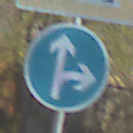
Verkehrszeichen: VorgeschriebeneFahrtrichtungGeradeausOderRechts
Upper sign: Arbeitsstelle
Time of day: MorningAfternoon
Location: Outdoor (Suburban)
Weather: Clear
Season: NotSpecified
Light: Natural